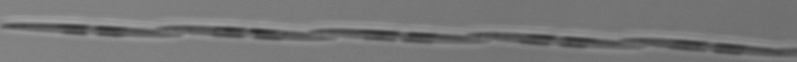
Label: Pseudo-nitzschia